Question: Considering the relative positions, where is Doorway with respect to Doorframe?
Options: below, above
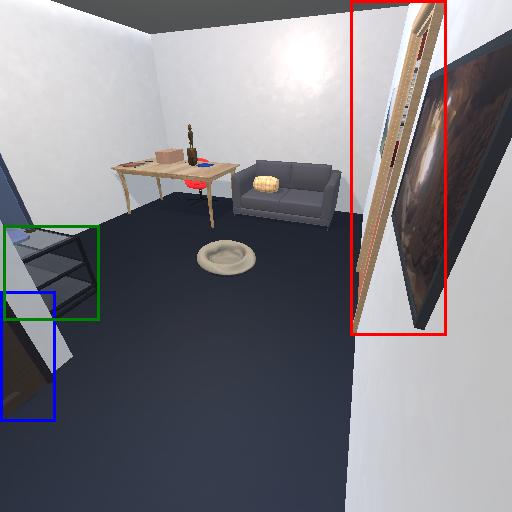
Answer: below